Field crop: maize
Growth stage: 1
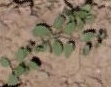
Species: convolvulus